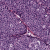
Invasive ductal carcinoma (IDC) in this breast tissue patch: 0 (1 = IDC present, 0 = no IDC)